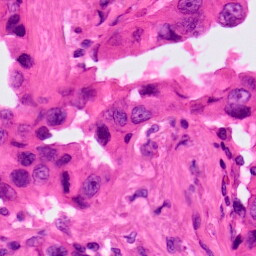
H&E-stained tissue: Lung